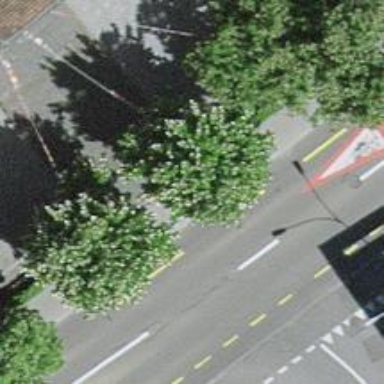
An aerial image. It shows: Bollard barrier.